Question: I'm working on a new website using highchart. But I have a little issue with how it looks / is setup.
I'm wondering if it is possible to remove the legend "Tokyo, New York, Berlin, London" on the right side of the image? I would like to add a discription myself, and remove the existing one.

Any Suggestions on how I can remove, modify or hide this? (But I want to keep the lines in the graph.) (It also take up unnecessary space on the website)
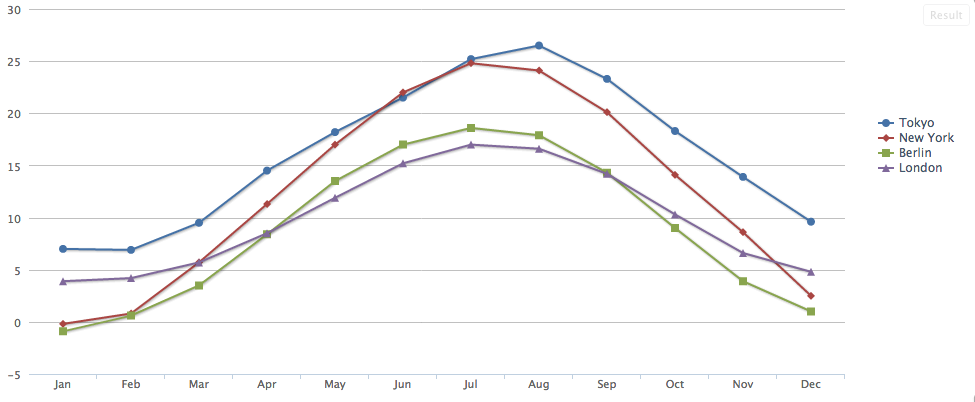
Answer: Yes you can <URL>. You have to set
'''
legend: {
enabled:false
},
'''
in highcharts code.